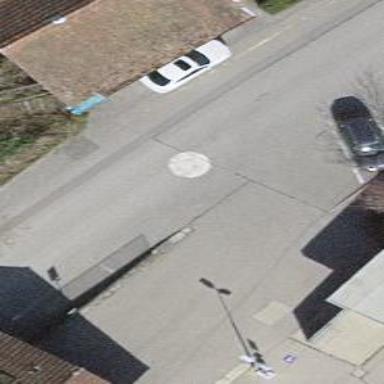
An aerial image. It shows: Turning circle on the road.